Field crop: maize
Growth stage: 2
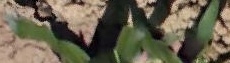
Species: maize